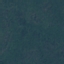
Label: Forest